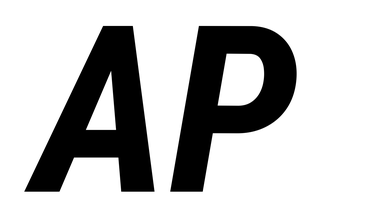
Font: Roboto-Italic_Condensed_Bold_Italic